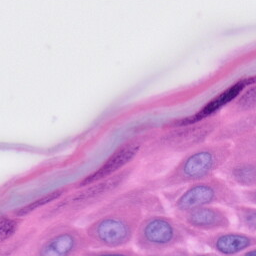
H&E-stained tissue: Skin